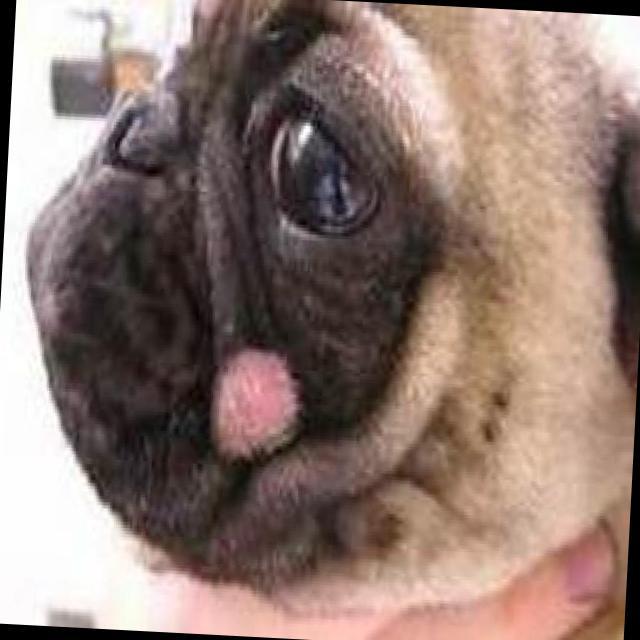
Canine ringworm (Dermatophytosis) — fungal infection caused by Microsporum or Trichophyton. Presents with circular alopecia, scaling, crusting, and broken hairs.